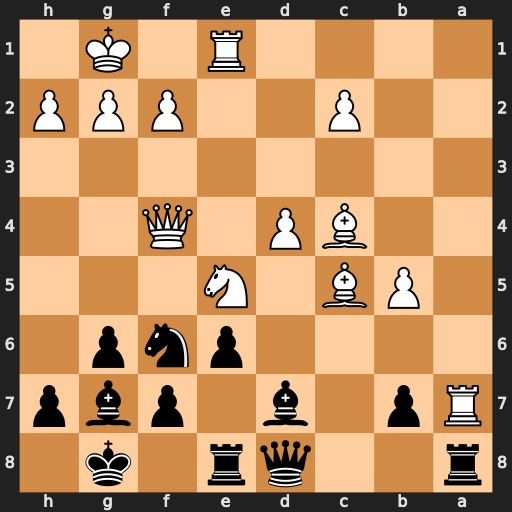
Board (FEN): r2qr1k1/Rp1b1pbp/4pnp1/1PB1N3/2BP1Q2/8/2P2PPP/4R1K1
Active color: b
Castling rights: -
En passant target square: -
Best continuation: Rxa7 Bxa7 Qa5